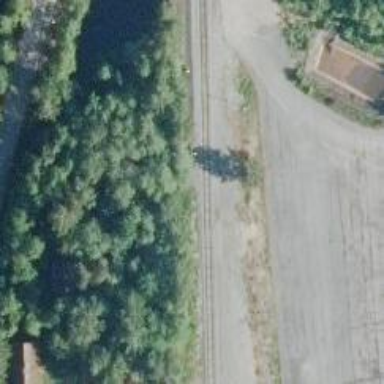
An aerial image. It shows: Wedge is used for the railway derail.